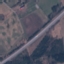
Land use / land cover: Highway